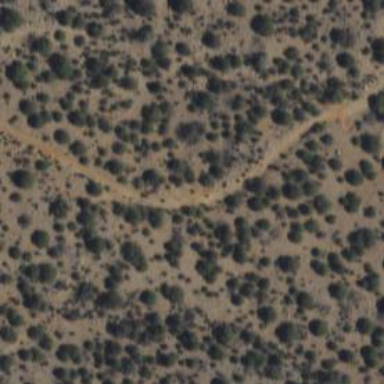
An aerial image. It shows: Cutline track.